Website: home-depot
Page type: delivery-shipping
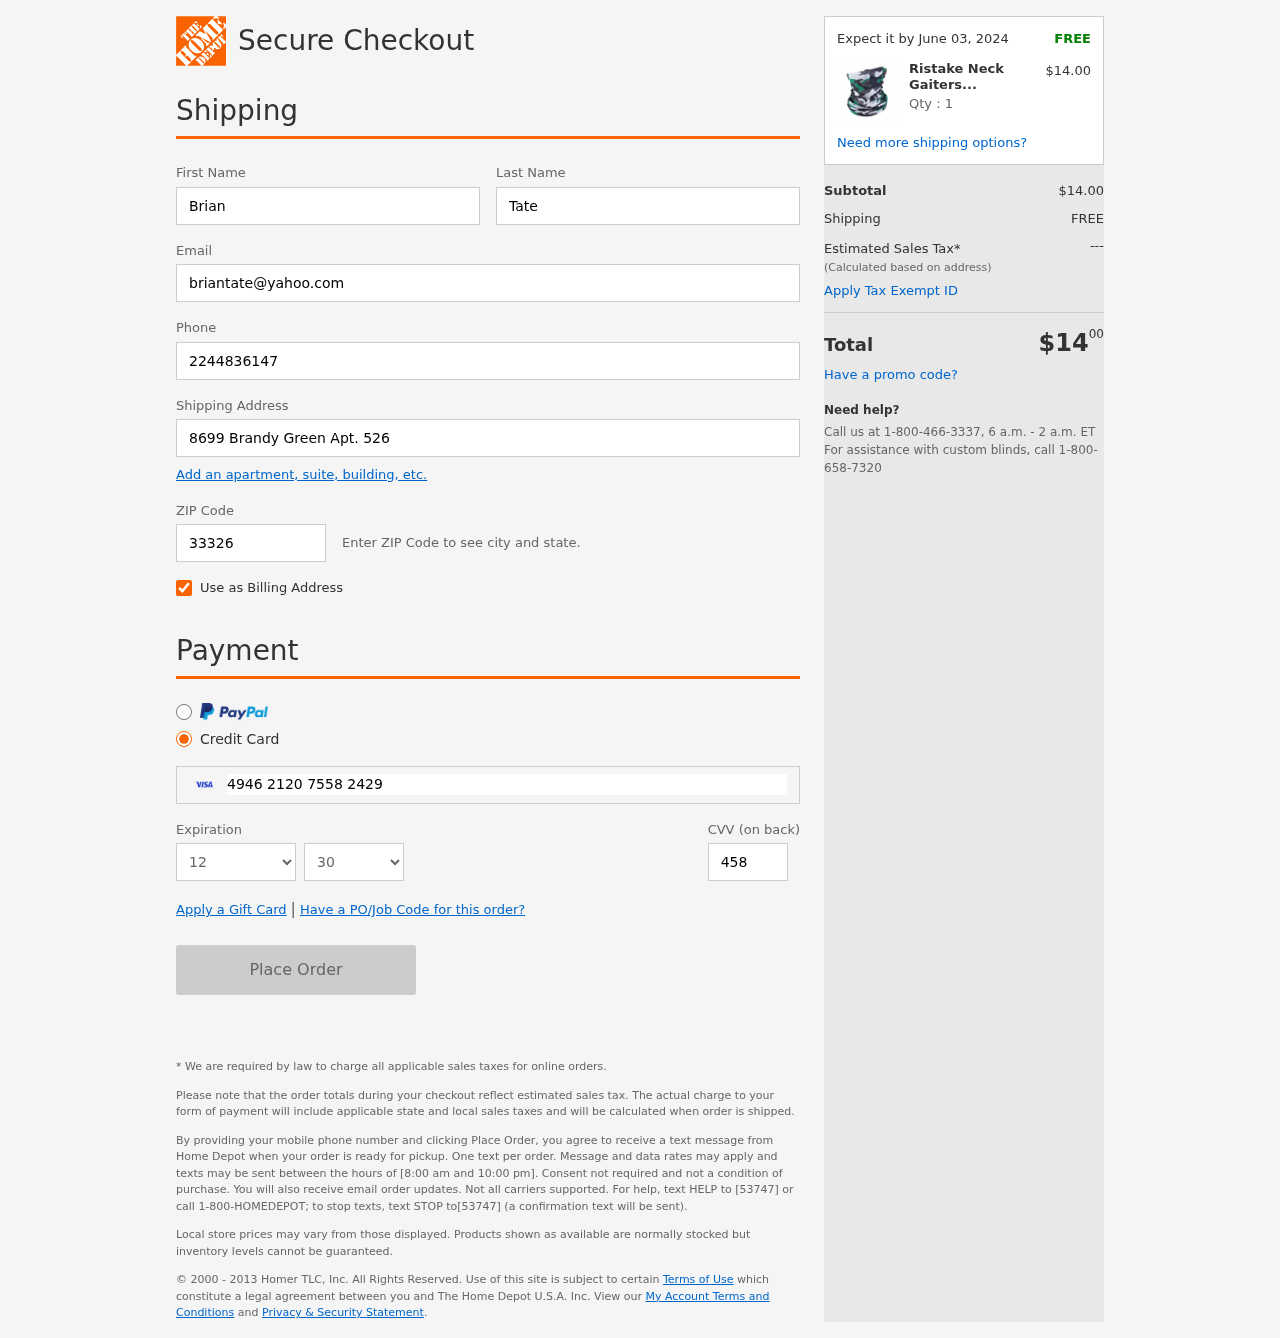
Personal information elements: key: PII_CARD_CVV
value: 458
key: PII_CARD_EXPIRY_MONTH
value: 12
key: PII_CARD_EXPIRY_YEAR
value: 30
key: PII_CARD_NUMBER
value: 4946 2120 7558 2429
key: PII_EMAIL
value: briantate@yahoo.com
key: PII_FIRSTNAME
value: Brian
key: PII_LASTNAME
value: Tate
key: PII_PHONE
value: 2244836147
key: PII_POSTCODE
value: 33326
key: PII_STREET
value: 8699 Brandy Green Apt. 526
Product elements: key: PRODUCT1_NAME
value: Ristake Neck Gaiters, Face Bandana Neck Gaiter Face Scarf Balaclava for Sun Dust Wind, 1 Pack, Multi
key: PRODUCT1_PRICE
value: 14
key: PRODUCT1_QUANTITY
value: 1
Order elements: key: ORDER_DELIVERY_DATE
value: Expect it by June 03, 2024
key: ORDER_SUBTOTAL
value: $14.00
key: ORDER_SHIPPING_COST
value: FREE
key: ORDER_TOTAL
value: $1400